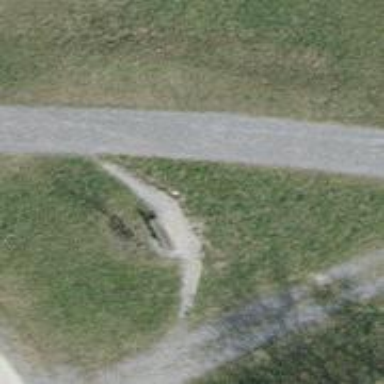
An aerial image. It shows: Brown bench in the vicinity.